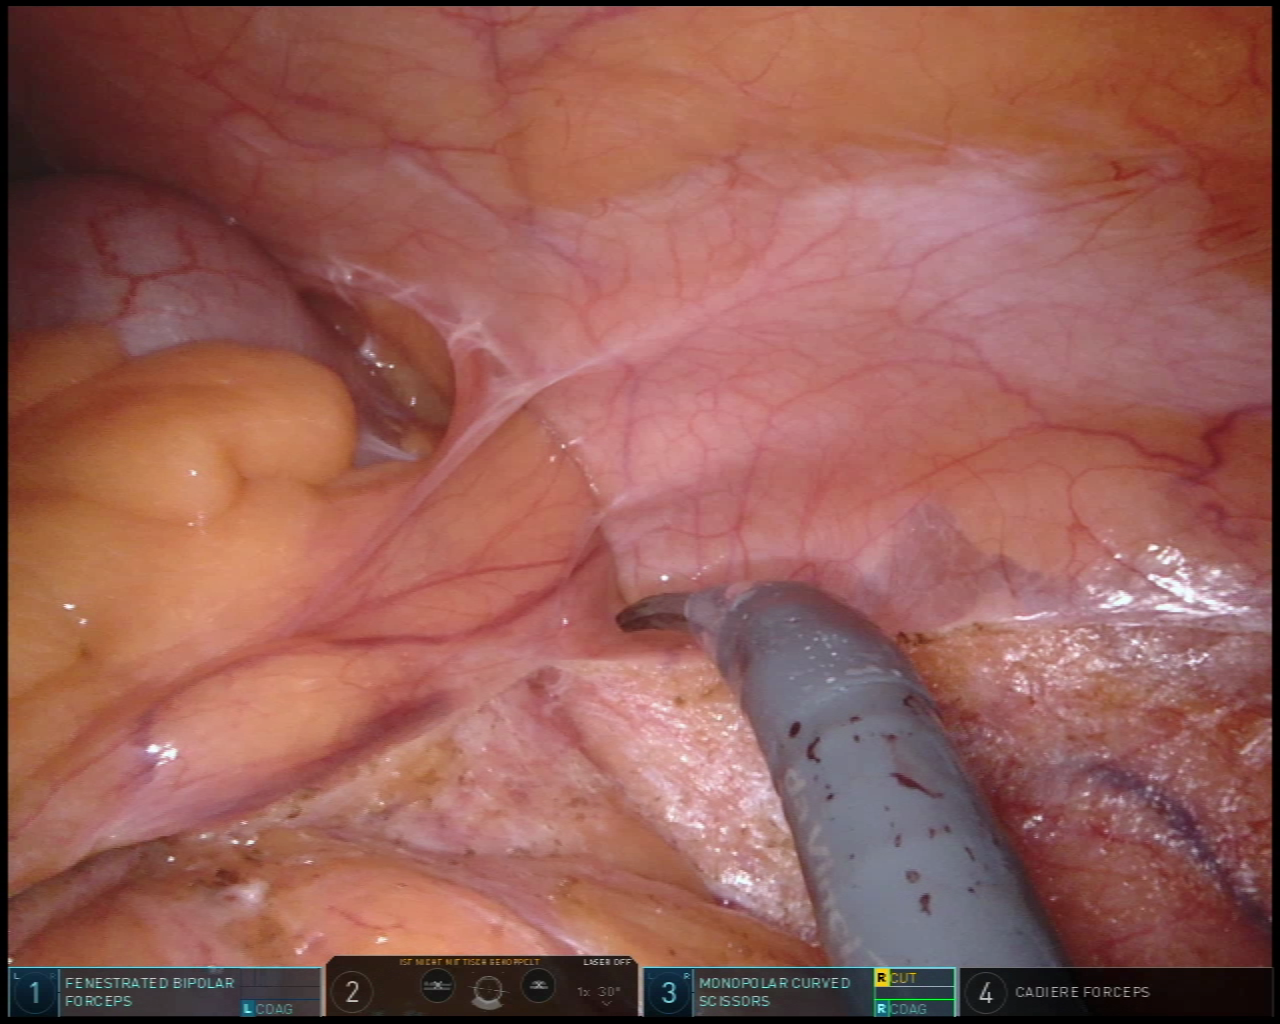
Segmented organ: colon
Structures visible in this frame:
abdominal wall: yes
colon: yes
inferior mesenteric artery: no
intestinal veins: no
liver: no
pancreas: no
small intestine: no
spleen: no
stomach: no
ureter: no
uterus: no
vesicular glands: no